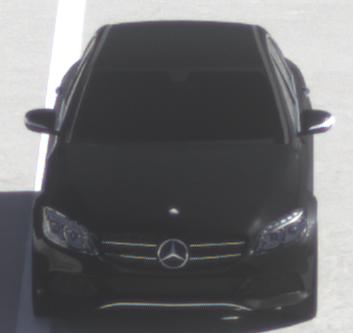
Make: Mercedes-Benz
Model: C 160
Detailed model: C-Class (205) Limousine
Model produced from: 2015/04
Model produced until: 2018/04
Doors: 4
Color: black
Road condition: dry road
Daytime: morning or afternoon
Contrast: high contrast